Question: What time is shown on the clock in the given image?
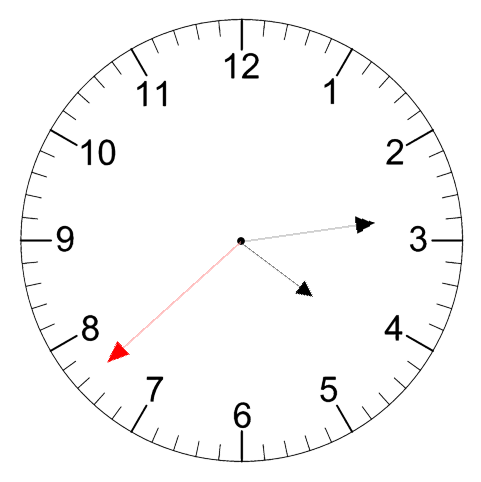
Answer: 04:13:38